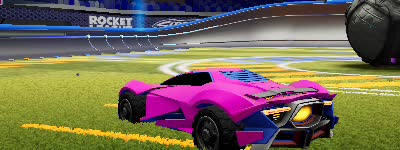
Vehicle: werewolf